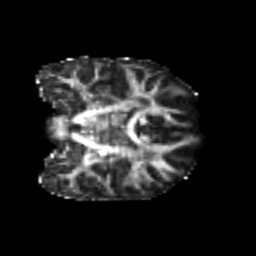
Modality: FA
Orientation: coronal
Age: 22
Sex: female
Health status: healthy
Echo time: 0.074 s